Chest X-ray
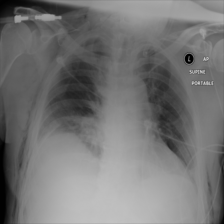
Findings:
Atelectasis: negative
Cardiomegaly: negative
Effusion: negative
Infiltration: negative
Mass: negative
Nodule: negative
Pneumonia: negative
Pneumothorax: negative
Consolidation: negative
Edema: negative
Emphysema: negative
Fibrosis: negative
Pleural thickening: negative
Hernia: negative